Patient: sex F, age 66
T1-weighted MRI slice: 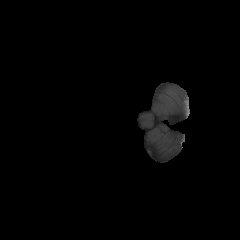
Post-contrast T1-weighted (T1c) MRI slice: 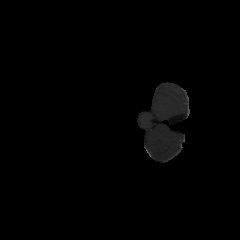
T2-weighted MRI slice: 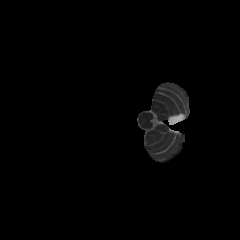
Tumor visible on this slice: no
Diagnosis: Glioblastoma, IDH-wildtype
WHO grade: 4